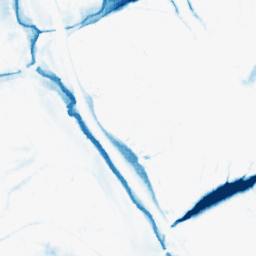
Category: morphological
Decomposition family: morphological_ellipse
Decomposition parameters: operation: closing
width: 30
height: 20
Upsampling method: sinc_blackman
Upsampling parameters: scale: 8
kernel_size: 16
Upsampling scale: 8